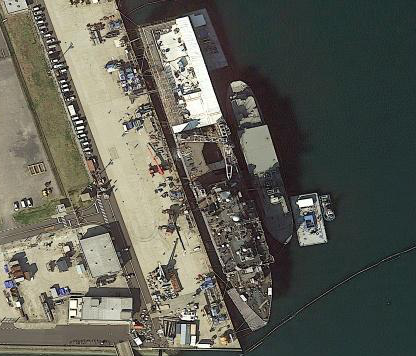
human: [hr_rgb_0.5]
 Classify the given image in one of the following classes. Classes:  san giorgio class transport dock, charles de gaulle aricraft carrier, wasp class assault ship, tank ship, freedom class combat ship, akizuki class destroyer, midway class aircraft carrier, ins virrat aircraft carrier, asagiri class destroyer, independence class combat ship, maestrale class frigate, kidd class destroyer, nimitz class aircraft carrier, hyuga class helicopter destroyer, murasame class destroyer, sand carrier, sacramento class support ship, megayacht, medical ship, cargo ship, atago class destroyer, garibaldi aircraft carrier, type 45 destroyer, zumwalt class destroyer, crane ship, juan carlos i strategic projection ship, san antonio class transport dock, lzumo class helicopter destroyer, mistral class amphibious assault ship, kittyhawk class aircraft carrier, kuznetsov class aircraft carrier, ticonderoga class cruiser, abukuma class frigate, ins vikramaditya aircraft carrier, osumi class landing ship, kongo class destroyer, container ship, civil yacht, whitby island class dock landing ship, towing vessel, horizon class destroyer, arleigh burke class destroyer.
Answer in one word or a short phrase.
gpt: Whitby Island class dock landing ship